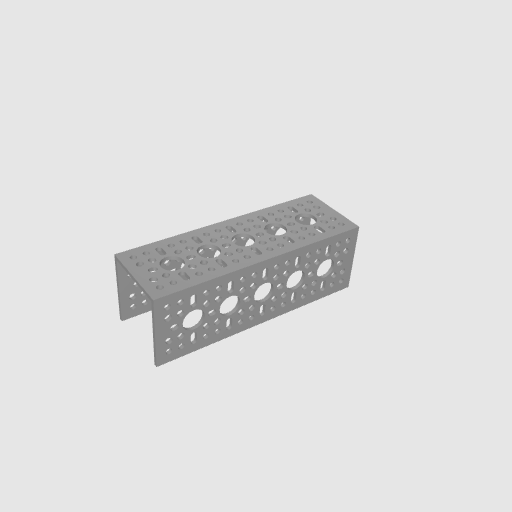
Part: UChannel5H